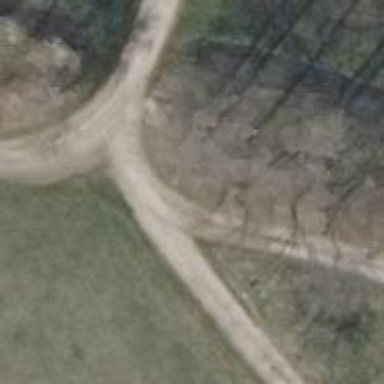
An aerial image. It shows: Driveway with compacted surface.